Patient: sex F, age 64
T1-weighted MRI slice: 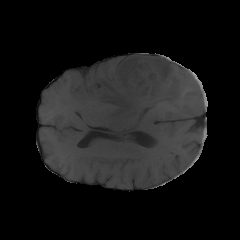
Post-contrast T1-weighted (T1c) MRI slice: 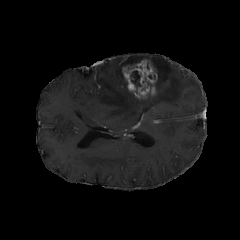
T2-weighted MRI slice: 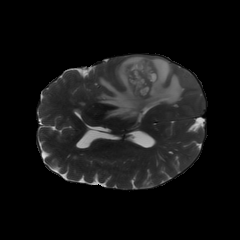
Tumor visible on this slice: yes
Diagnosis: Glioblastoma, IDH-wildtype
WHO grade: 4